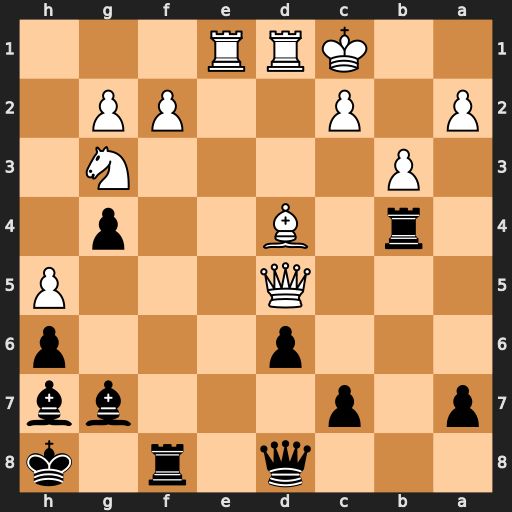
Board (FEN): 3q1r1k/p1p3bb/3p3p/3Q3P/1r1B2p1/1P4N1/P1P2PP1/2KRR3
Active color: b
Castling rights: -
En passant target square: -
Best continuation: Bxd4 Rxd4 c6 Qxd6 Rxd4